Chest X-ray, PA view. Patient: 41 years old, sex F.
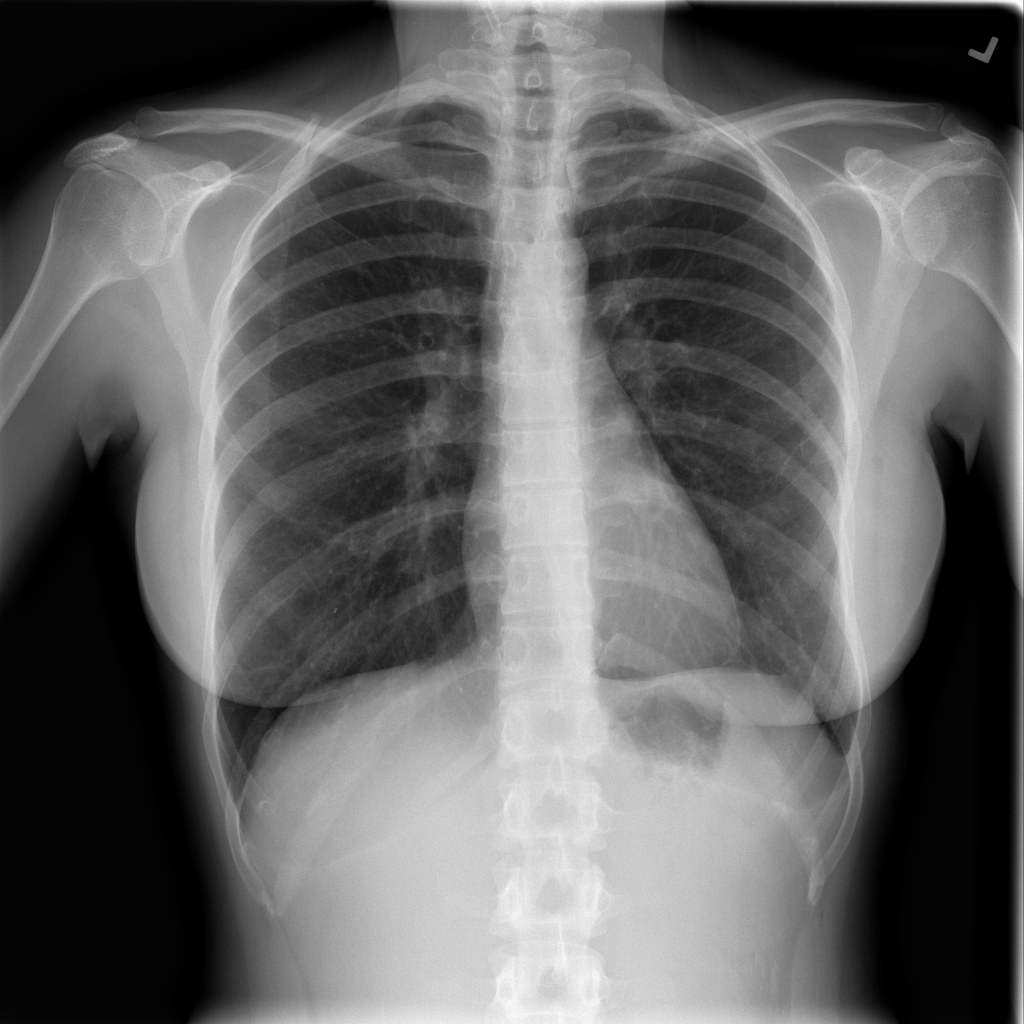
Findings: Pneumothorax